Question: As shown in the image below when I enable the edit mode for the tableview and click the (-) button the delete button is hidden behind the UITAbleViewCell.
Not sure what causing the issue as I have used same similar type of custom UITAbleVeiwCells and delete worked without any problem.

Can someone enlighten me where I'm going wrong and why cell behaves in peculiar way.
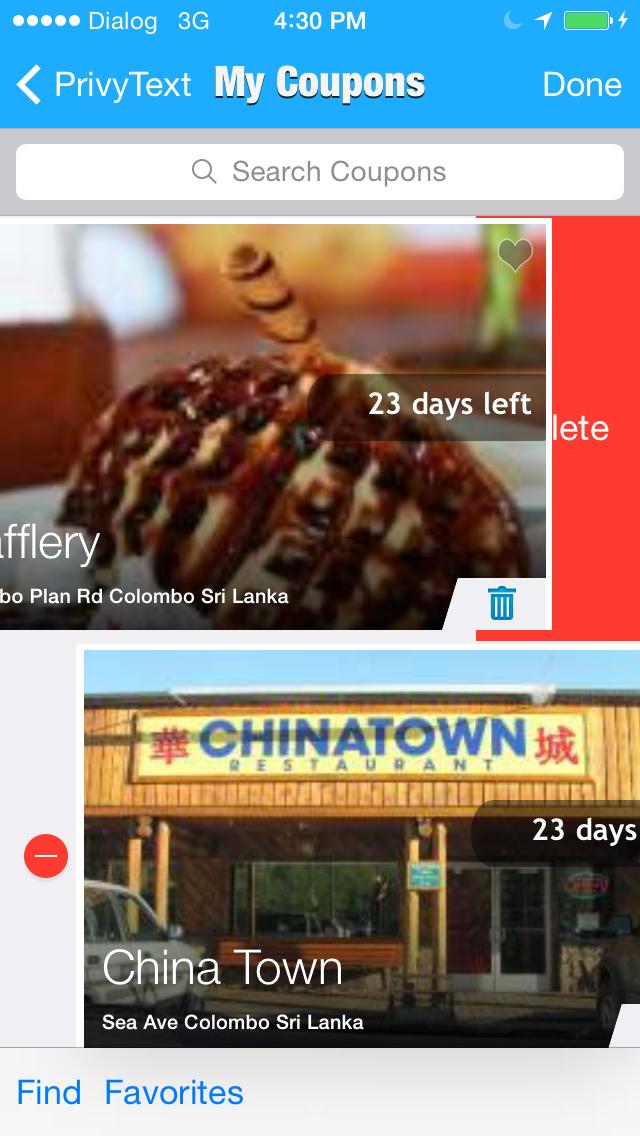
Answer: I think 'cell.clipsToBounds = YES;' can resolve the issue.
Also try using the 'imageView.maskToBounds = YES;'
I don't know if you are having the images locally or you are downloading it from server. It could happen that the image is not downloaded when the delete button is shown and when it's downloaded the image is shown up as per it's size (contentMode). That's why I think setting 'imageView.masksToBounds' could resolve the issue.